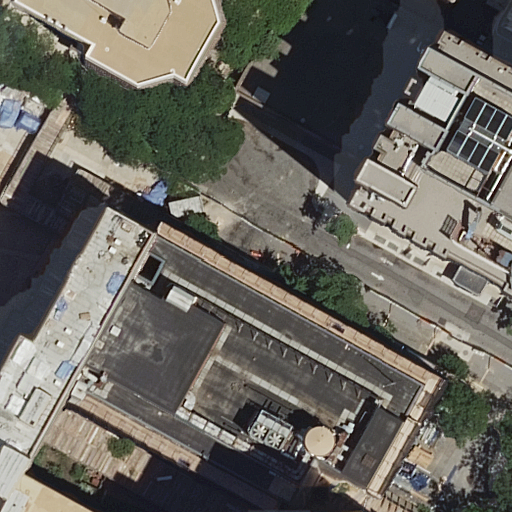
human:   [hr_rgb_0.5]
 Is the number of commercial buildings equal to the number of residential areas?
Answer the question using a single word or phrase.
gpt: no

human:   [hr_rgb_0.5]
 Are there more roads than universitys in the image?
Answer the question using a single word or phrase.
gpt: yes

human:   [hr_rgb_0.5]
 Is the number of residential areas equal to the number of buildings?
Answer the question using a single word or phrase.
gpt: no

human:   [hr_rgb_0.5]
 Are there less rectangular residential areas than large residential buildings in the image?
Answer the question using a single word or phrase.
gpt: yes

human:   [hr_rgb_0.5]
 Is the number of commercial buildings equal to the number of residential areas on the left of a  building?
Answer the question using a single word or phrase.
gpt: no

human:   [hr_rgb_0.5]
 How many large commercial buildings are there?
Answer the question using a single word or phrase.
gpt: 0

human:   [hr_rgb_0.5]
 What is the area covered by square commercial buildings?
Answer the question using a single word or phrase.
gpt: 0m2

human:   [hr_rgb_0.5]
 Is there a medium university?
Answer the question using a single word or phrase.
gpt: no

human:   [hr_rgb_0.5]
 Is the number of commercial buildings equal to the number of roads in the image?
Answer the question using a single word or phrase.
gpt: no

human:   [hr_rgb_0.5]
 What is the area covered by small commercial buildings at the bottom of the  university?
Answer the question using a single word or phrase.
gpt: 0m2

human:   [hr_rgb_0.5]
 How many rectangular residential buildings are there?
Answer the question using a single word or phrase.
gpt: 3

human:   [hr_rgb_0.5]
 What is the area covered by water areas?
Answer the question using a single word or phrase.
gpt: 0m2

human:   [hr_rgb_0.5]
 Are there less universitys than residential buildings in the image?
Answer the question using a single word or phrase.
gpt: yes

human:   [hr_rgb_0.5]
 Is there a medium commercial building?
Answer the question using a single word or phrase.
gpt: no

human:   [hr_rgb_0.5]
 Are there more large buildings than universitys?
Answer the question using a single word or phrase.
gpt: yes

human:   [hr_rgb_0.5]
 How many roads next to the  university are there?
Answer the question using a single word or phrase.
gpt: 3

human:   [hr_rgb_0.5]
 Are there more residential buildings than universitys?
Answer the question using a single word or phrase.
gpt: yes

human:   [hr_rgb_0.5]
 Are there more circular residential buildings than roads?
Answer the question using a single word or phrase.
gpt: no

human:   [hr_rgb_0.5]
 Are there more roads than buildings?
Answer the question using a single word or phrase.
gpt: no

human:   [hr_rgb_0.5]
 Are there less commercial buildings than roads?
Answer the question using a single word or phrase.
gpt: yes

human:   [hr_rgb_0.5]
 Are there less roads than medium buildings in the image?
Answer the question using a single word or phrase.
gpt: no

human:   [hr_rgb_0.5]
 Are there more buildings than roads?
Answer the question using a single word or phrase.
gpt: yes

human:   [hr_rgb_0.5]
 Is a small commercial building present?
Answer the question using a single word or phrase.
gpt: no

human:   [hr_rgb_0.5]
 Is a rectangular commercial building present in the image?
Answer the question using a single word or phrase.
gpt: no

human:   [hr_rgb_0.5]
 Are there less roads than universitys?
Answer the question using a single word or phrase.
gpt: no

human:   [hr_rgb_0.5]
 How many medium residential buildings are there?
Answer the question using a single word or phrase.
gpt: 1

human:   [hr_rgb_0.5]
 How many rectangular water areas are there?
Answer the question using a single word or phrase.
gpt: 0

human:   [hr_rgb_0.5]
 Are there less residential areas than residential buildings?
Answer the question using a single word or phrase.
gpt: yes

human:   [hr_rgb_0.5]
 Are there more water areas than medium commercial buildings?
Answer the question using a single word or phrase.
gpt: no

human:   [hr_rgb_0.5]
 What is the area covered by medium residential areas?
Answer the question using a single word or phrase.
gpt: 0m2

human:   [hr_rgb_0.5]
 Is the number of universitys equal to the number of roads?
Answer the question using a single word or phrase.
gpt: no

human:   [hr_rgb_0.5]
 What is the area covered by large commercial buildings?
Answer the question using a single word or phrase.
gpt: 0m2

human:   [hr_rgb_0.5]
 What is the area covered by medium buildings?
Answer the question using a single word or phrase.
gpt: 429m2

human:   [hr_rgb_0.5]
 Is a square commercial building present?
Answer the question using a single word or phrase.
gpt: no

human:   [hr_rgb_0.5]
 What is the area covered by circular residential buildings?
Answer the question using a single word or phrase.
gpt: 0m2

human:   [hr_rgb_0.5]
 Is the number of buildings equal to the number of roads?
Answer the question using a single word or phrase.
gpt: no